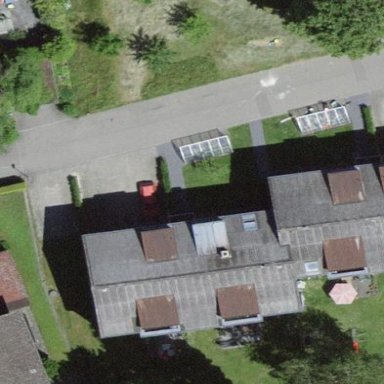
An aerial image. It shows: View of apartment building.